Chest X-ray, PA view. Patient: 39 years old, sex M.
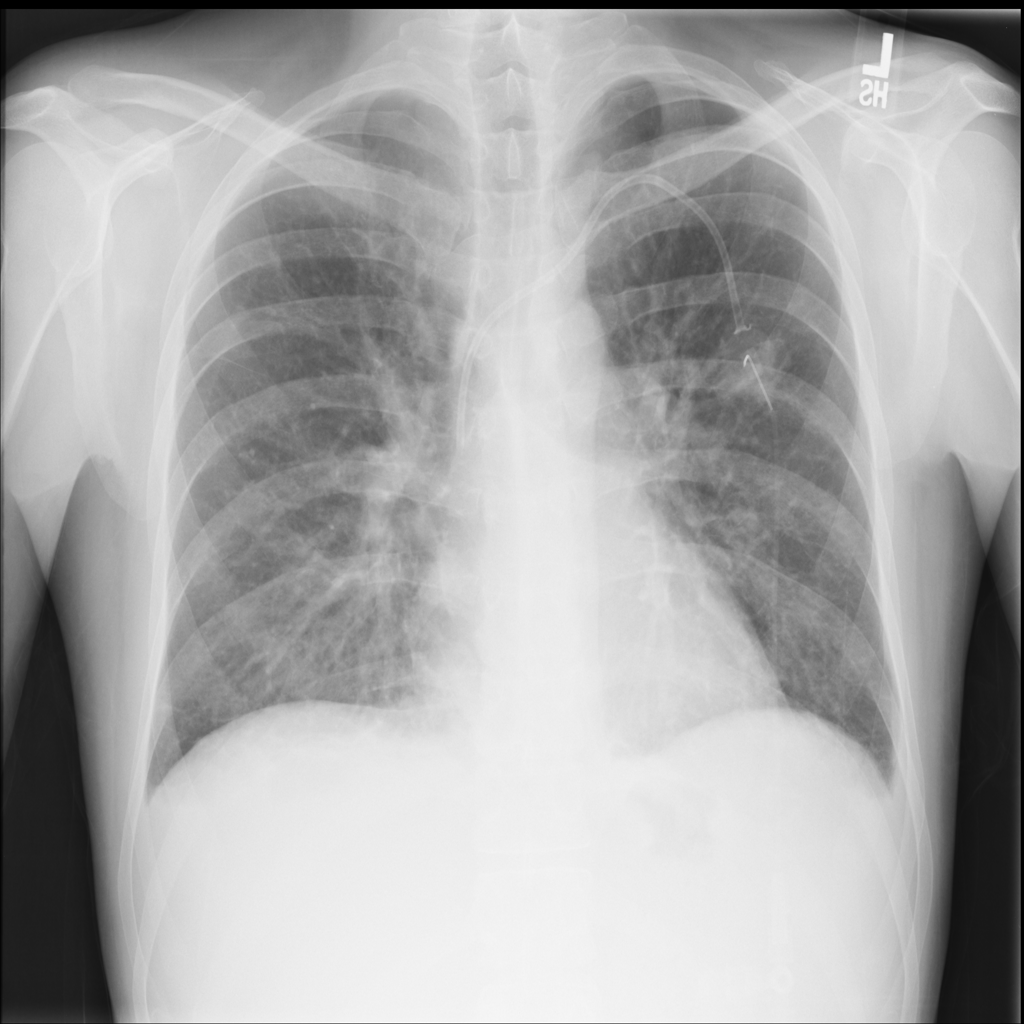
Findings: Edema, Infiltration